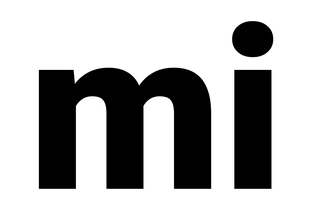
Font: Roboto_Black